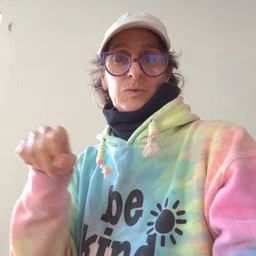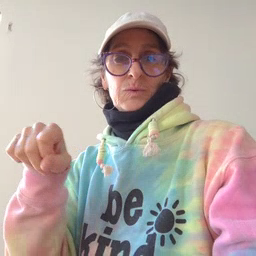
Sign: shoe